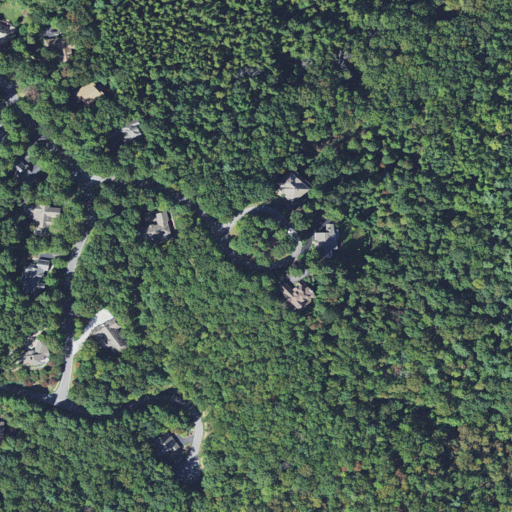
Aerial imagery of mountain in North Carolina named Bollers Knob containing deciduous forest, open development, mixed forest, low intensity development, and medium intensity development